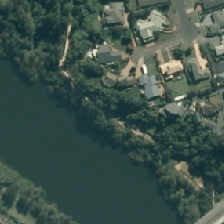
Land cover: urban_parkland